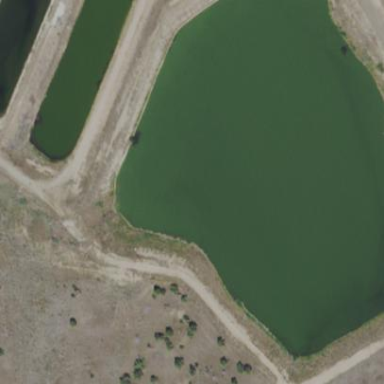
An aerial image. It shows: Water reservoir located in basin.